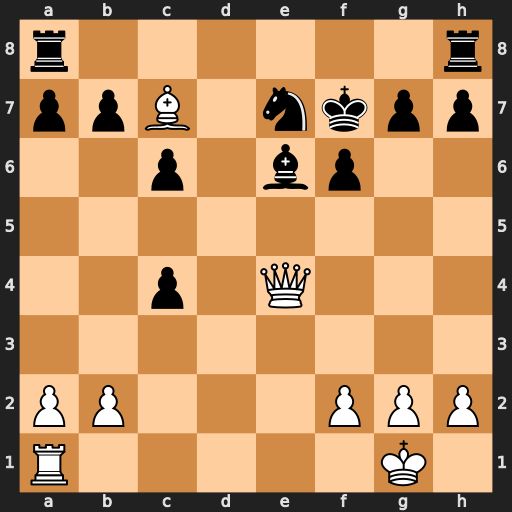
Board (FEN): r6r/ppB1nkpp/2p1bp2/8/2p1Q3/8/PP3PPP/R5K1
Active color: w
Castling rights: -
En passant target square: -
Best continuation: Re1 Nd5 Qxe6+